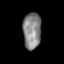
Tissue: prostate
Cell type: T cells
Senescence score: 0.7977
Nuclear area (px): 648
Mean DAPI intensity: 132.613